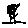
Label: tree